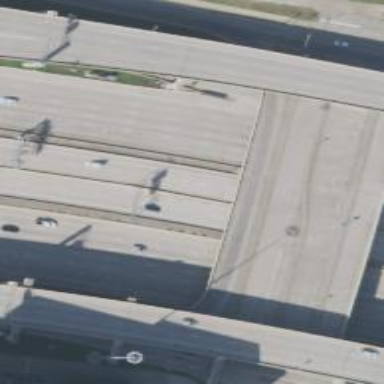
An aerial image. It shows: Motorway.